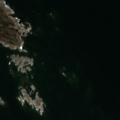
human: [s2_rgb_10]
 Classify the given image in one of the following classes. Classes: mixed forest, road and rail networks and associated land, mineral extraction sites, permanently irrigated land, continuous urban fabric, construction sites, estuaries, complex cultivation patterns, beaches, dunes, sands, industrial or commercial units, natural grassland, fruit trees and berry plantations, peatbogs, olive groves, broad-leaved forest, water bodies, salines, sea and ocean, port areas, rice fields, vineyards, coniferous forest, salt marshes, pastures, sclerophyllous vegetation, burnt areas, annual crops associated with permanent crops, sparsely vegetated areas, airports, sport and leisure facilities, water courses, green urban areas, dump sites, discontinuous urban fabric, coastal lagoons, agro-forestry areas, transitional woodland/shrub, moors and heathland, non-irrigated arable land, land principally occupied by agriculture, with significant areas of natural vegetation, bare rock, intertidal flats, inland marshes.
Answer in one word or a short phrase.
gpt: bare rock, sea and ocean